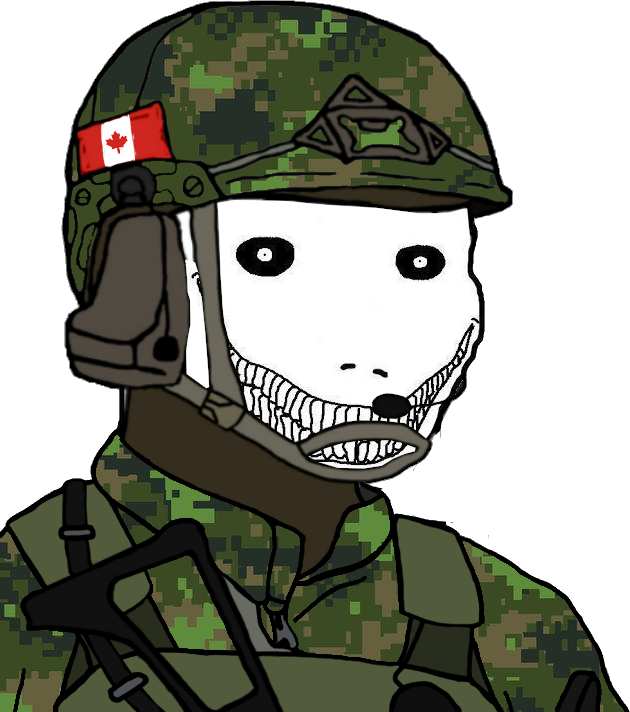
Label: 5_Oomer